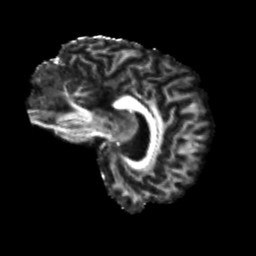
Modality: FA
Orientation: sagittal
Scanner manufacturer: siemens
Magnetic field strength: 3 T
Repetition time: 4 s
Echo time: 0.0594 s